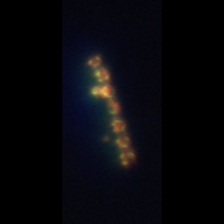
Taxon: Chaetoceros
Group: Diatoms